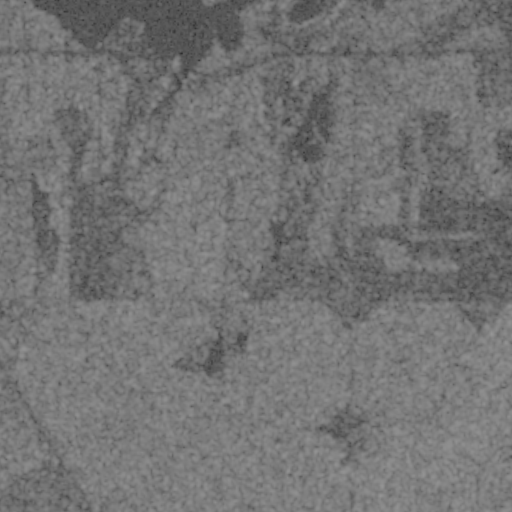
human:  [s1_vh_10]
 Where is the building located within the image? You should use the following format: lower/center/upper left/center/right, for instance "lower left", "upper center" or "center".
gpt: The building is located in the upper left of the image.
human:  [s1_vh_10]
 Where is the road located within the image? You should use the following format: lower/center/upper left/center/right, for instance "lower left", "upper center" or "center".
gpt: There is no road in the image.

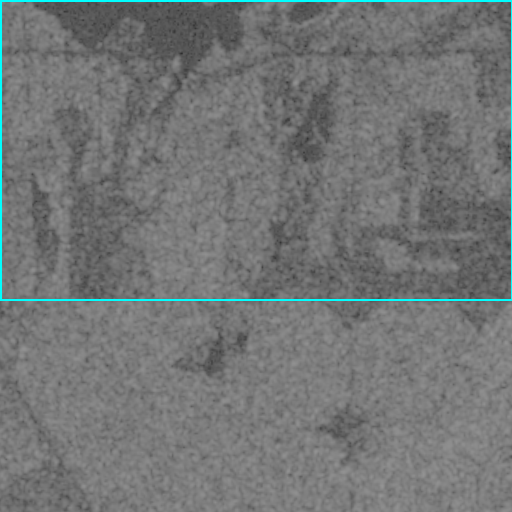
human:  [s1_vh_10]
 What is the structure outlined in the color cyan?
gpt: The structure outlined in cyan is a park.
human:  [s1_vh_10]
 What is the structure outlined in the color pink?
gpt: There is no pink outline.